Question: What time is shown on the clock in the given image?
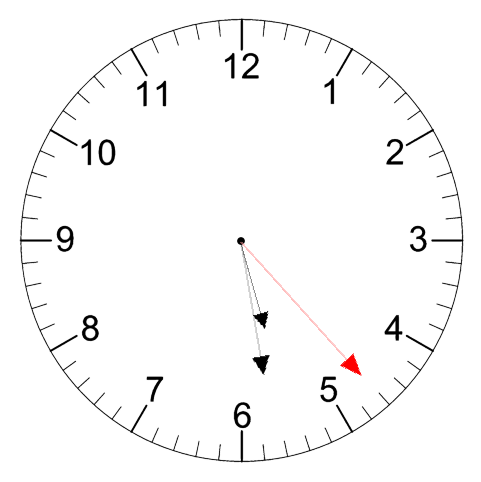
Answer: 05:28:23